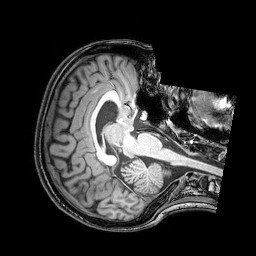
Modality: T1w
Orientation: axial
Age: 22
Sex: female